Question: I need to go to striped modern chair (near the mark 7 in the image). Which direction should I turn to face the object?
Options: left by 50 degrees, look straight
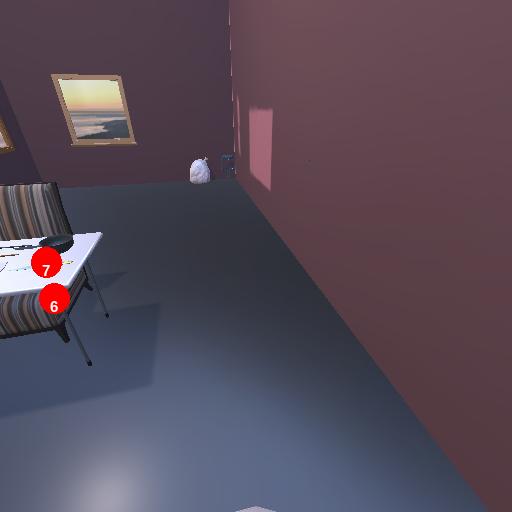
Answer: left by 50 degrees